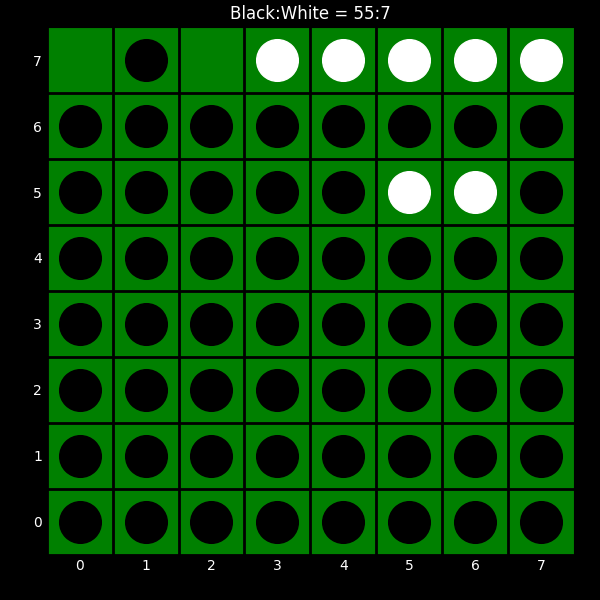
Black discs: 55
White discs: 7